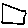
Label: square